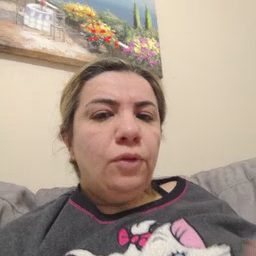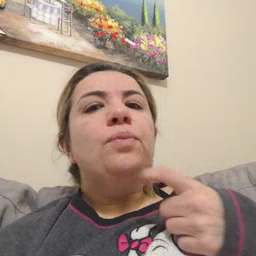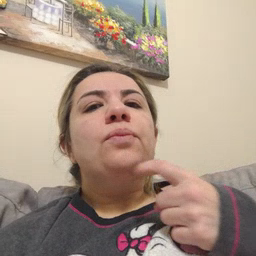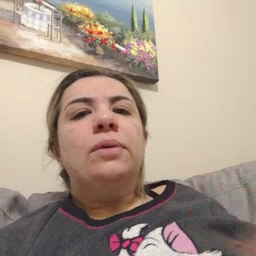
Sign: red